Interaction volume radius: 5 \u00c5
Interaction volume height: 15 \u00c5
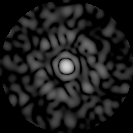
Disorder parameter: 0.824